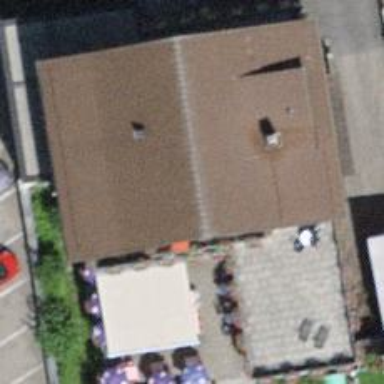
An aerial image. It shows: Hotel.